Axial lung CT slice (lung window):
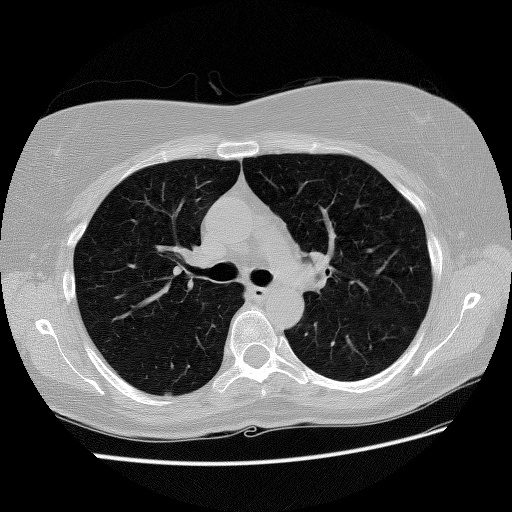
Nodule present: yes
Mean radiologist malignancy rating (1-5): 3